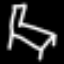
Label: chair